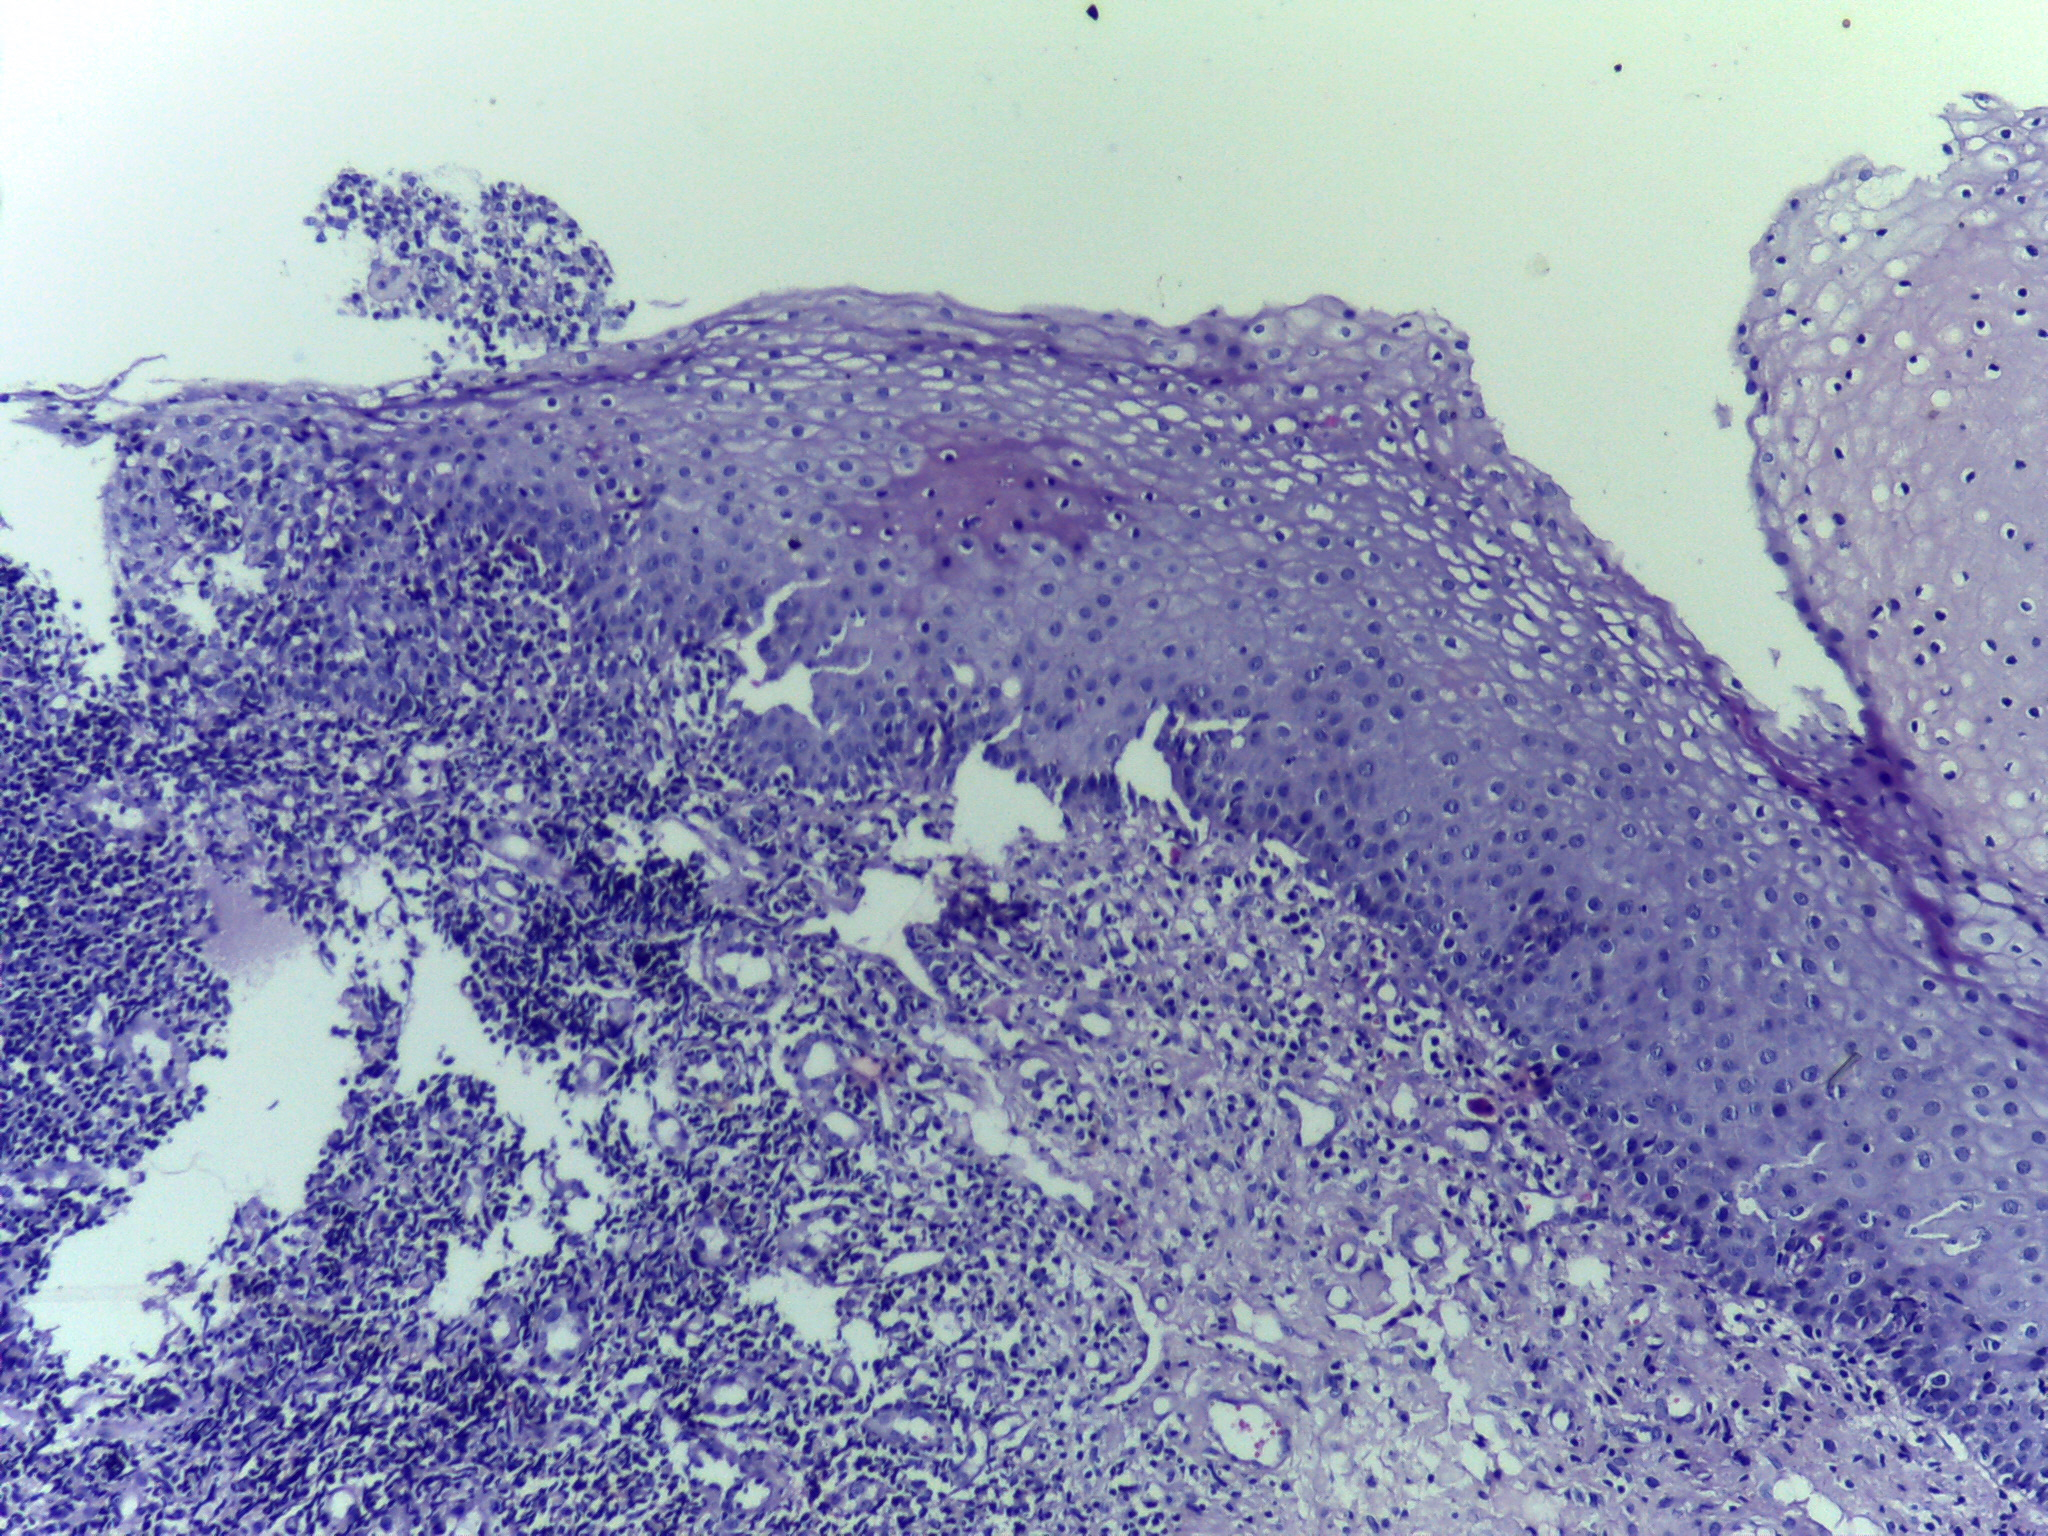
Diagnosis: Normal